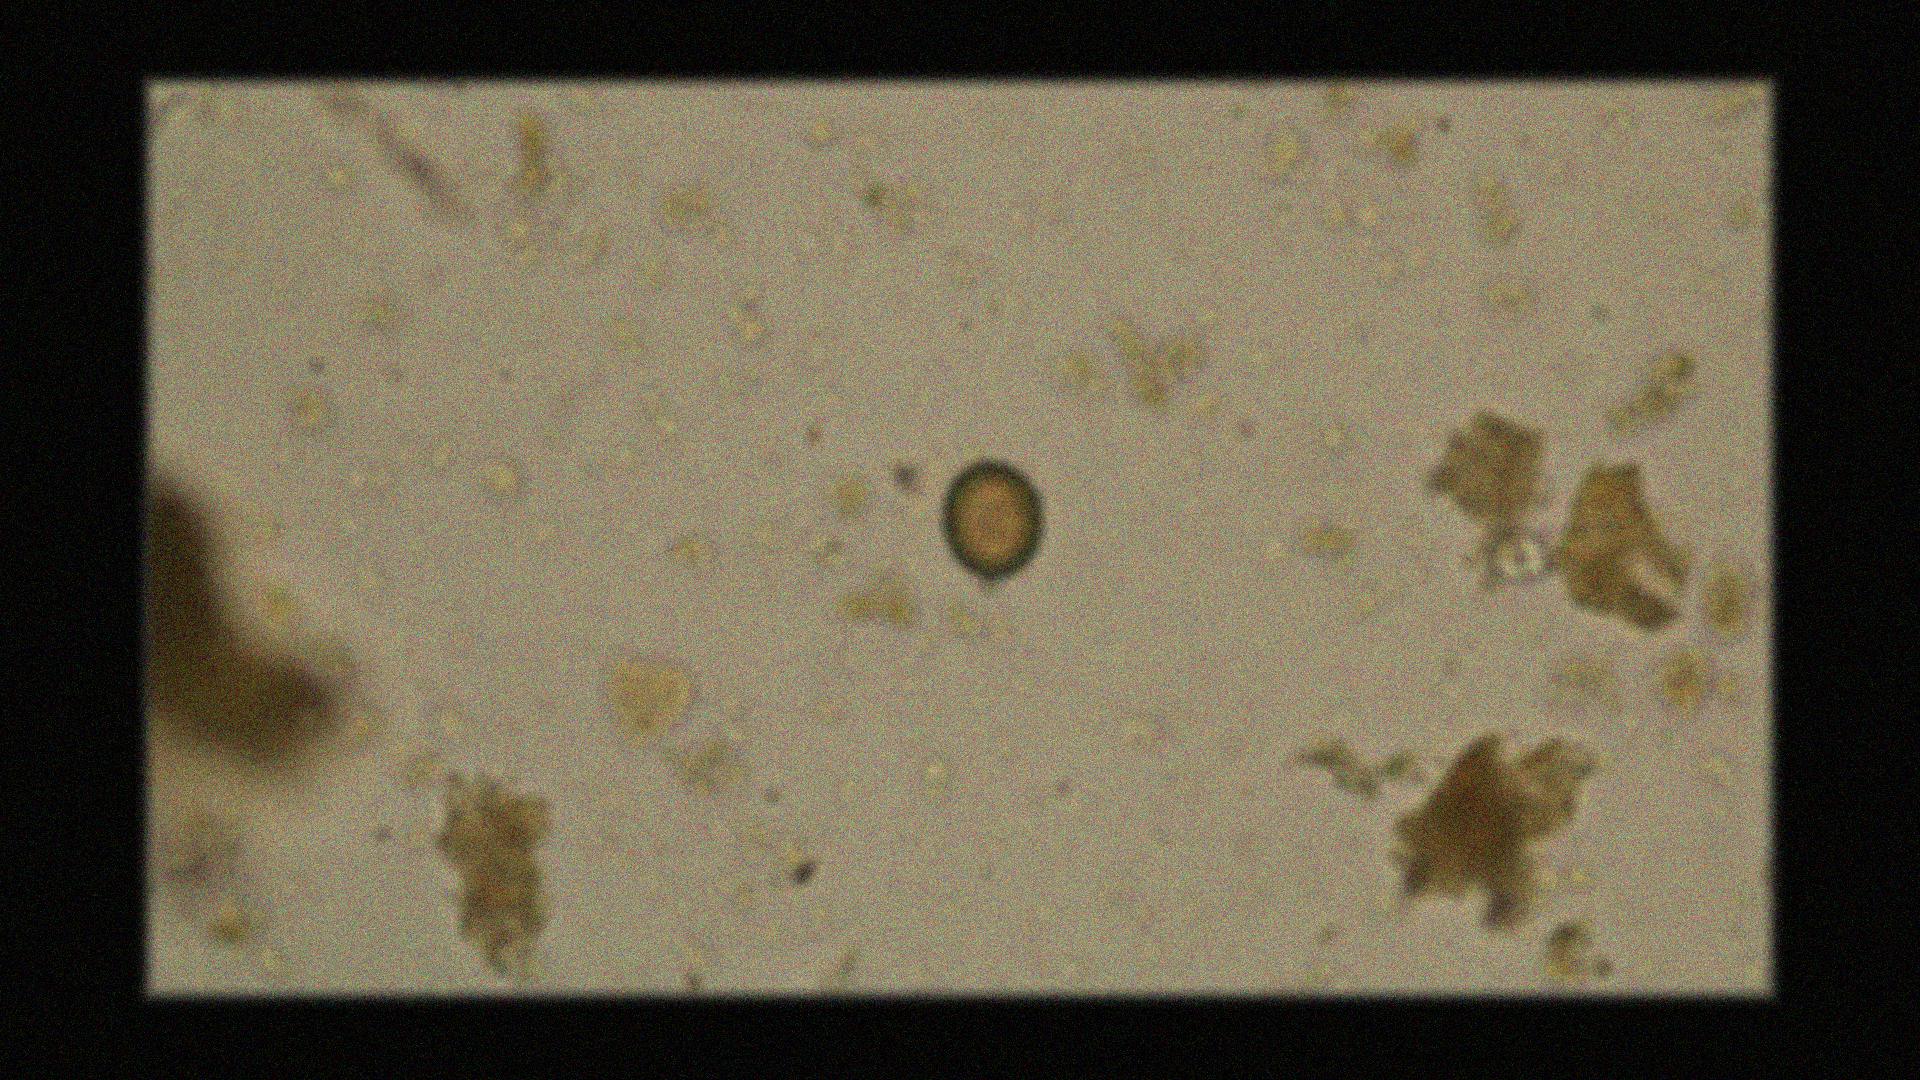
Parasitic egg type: Taenia spp. egg